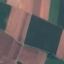
Land use / land cover: AnnualCrop